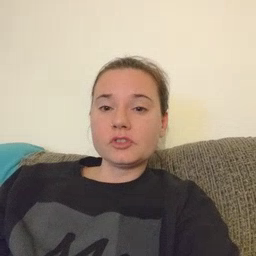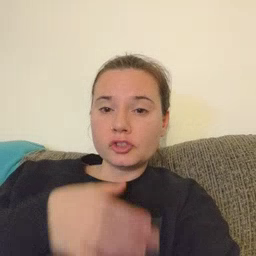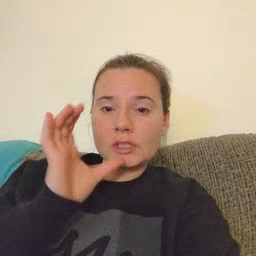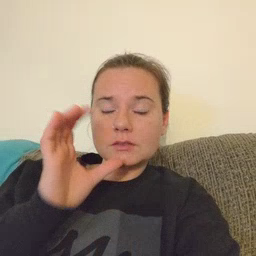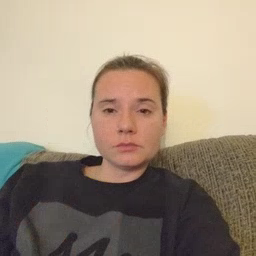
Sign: drink